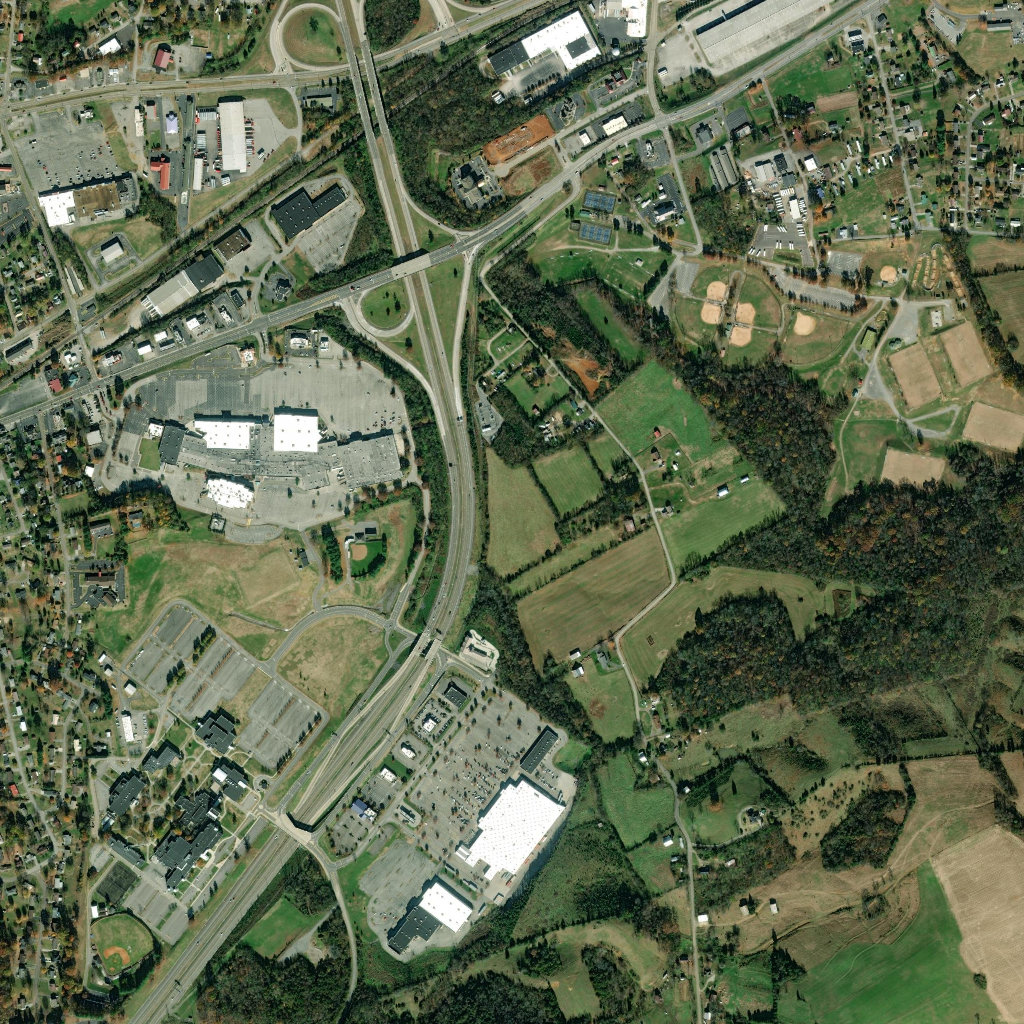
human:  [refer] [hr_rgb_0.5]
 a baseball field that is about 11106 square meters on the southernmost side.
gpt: <box>[[8, 88, 15, 95, 0]]</box>

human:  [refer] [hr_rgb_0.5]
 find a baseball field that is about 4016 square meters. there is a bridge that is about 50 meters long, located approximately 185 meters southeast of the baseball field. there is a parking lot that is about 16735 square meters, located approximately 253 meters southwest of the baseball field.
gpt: <box>[[34, 52, 37, 56, 0]]</box>